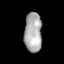
Tissue: lung
Cell type: Epithelial cells
Senescence score: 0.2138
Nuclear area (px): 682
Mean DAPI intensity: 170.874